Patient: sex M, age 43
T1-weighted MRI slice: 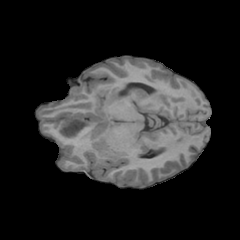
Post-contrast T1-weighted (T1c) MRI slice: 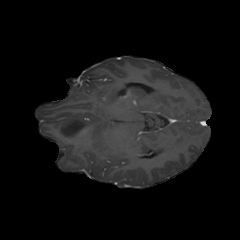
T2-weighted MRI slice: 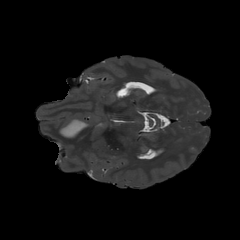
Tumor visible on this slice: yes
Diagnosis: Astrocytoma, IDH-mutant
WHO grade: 4